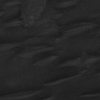
Atmospheric dust classification: not_dusty